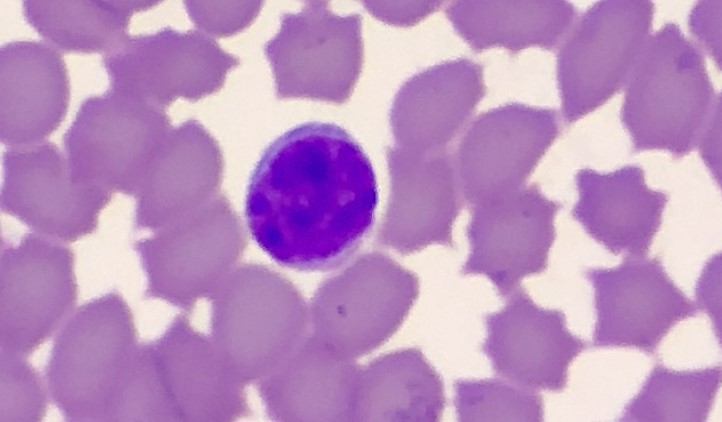
White blood cell type: Lymphocyte